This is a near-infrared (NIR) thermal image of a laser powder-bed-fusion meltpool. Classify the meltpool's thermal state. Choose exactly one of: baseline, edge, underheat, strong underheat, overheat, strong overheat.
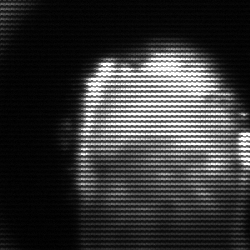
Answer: baseline